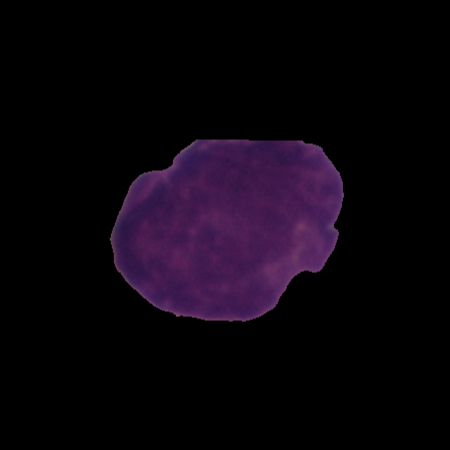
Label: cancer